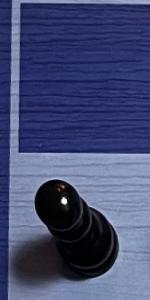
Label: Pawn_Black